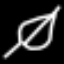
Label: leaf